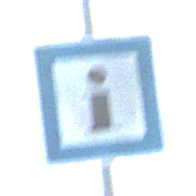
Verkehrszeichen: Informationsstelle
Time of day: SunriseSunset
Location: Outdoor (RoadRail)
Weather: PartlyCloudy
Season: NotSpecified
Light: Natural